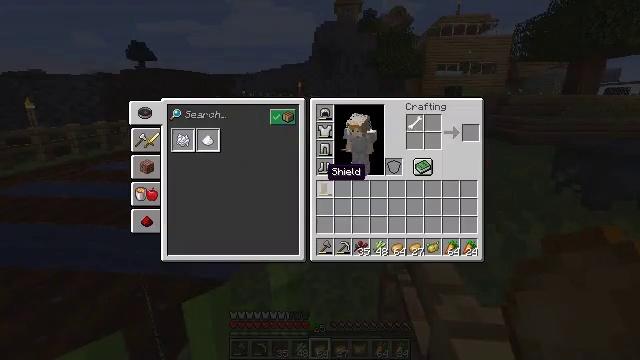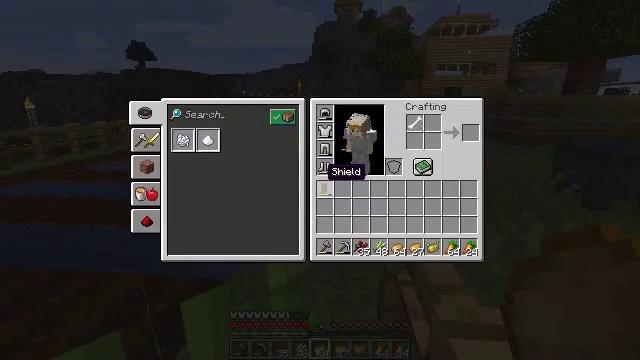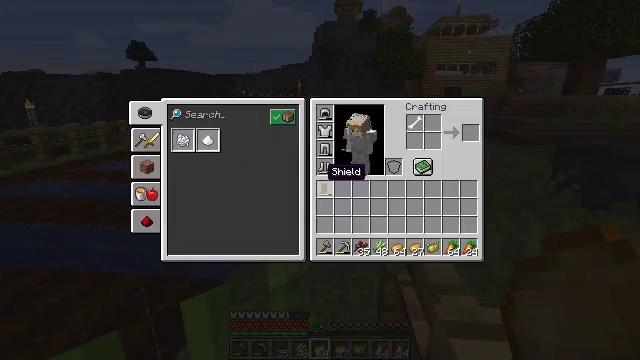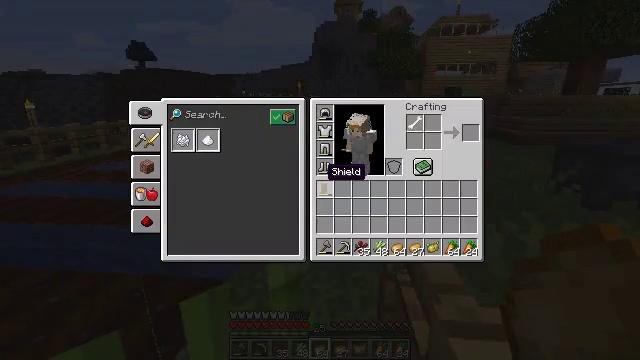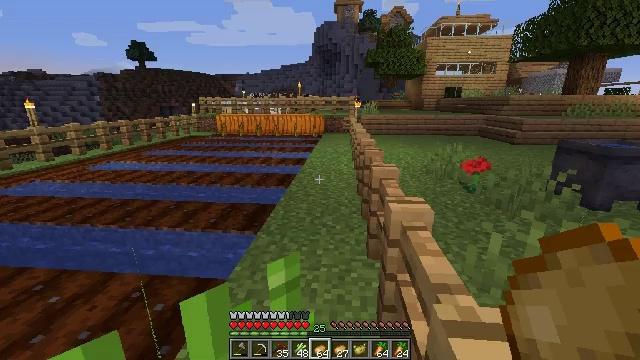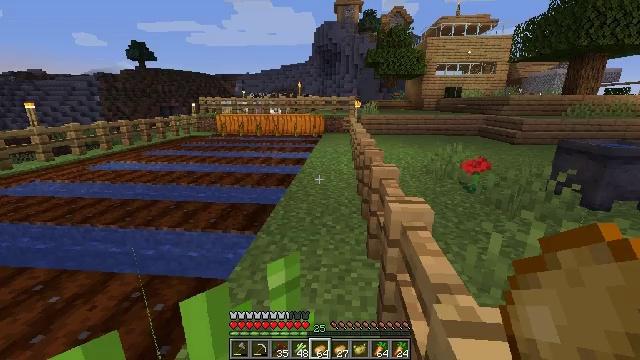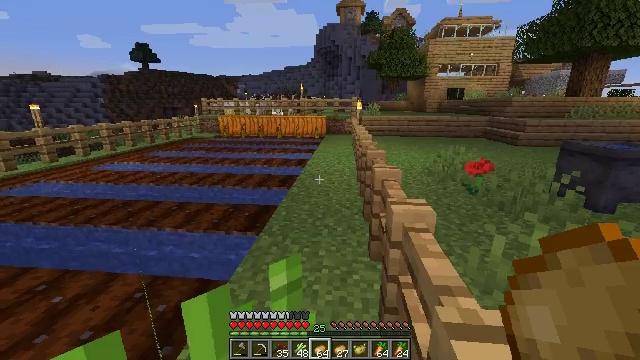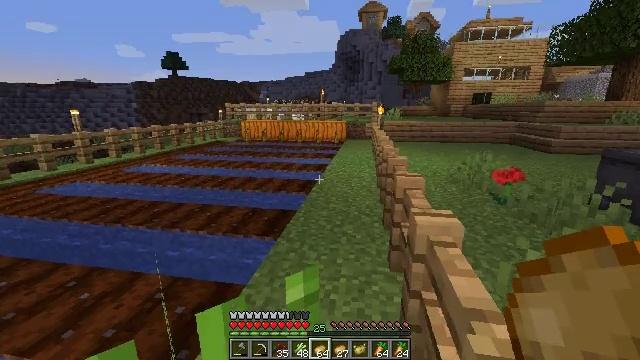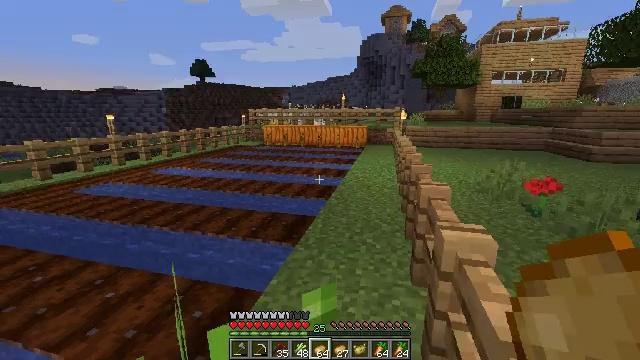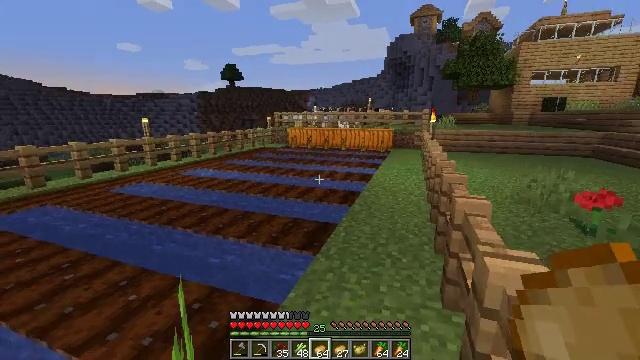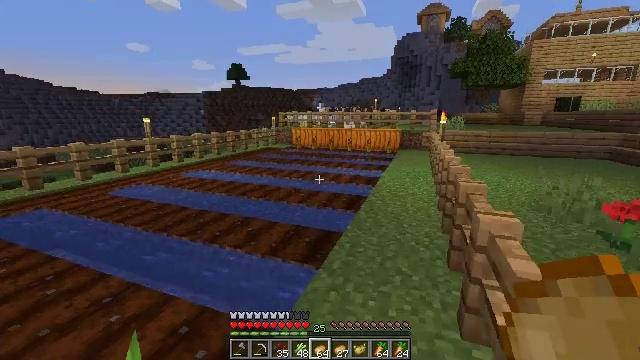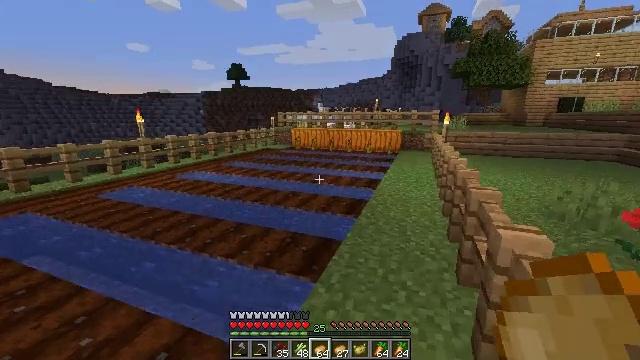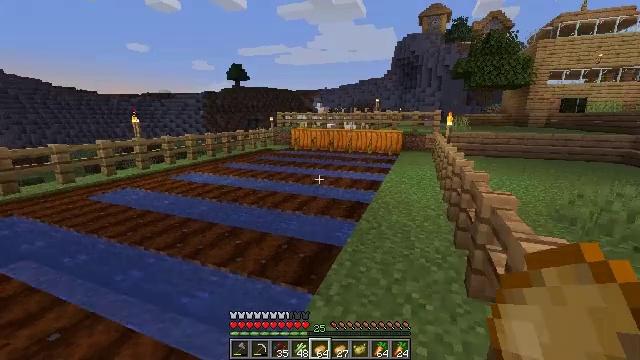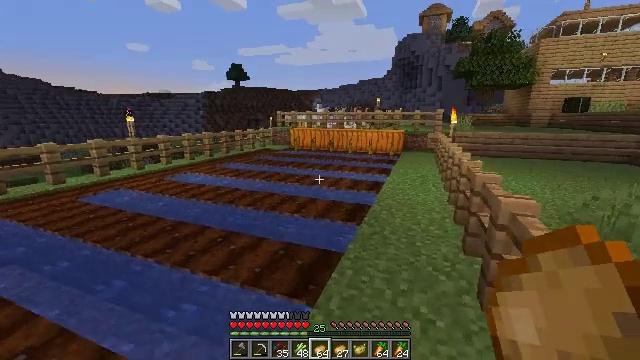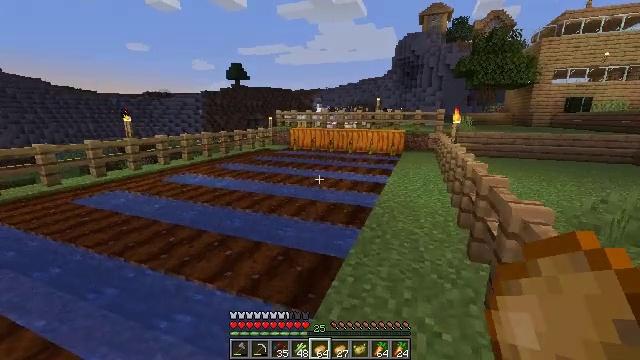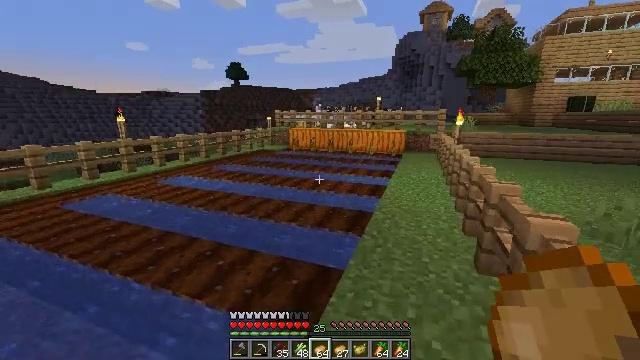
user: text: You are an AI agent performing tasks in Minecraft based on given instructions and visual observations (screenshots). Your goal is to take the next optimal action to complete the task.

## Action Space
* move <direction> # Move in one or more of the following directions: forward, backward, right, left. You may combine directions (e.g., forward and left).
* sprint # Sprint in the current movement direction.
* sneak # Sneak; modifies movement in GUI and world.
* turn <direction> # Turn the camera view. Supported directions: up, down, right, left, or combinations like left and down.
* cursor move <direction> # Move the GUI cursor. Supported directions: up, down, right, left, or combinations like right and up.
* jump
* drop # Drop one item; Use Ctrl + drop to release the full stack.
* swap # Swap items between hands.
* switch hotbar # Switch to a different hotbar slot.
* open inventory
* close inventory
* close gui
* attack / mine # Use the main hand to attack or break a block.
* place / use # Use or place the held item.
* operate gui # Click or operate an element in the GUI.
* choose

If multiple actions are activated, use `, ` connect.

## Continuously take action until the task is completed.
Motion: motion action
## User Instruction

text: Remove a poisonous potato from the inventory.
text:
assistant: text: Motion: no_op
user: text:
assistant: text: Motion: no_op
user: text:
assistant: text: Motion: no_op
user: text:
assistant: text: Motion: close inventory
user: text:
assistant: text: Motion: close inventory
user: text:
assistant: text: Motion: close inventory
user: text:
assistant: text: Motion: move forward, turn left and up
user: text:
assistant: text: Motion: move forward, turn left and up
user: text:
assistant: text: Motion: move forward, turn left
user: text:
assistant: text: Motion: move forward, turn left
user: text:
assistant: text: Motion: move forward
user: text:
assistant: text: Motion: move forward
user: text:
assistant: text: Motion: move forward
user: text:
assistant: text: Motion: move forward
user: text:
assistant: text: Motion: move forward and move right
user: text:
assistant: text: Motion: move forward and move right
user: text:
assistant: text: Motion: move forward and move right
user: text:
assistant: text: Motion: move forward and move right
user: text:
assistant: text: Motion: move forward and move right
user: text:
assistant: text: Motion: move forward and move right
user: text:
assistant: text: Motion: move forward and move right
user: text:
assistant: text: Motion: move forward and move right
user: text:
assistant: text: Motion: move forward and move right
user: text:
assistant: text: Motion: move forward and move right
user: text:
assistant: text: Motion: move forward and move right
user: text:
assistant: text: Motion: move forward and move right
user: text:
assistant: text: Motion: move forward, switch to hotbar 1
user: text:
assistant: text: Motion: move forward, switch to hotbar 1
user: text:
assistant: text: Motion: move forward, turn right, switch to hotbar 1
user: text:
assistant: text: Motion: move forward, turn right